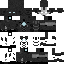
A female skeleton skin with dark skin, wearing brown helmet dressed in a black armor chest and black pants, featuring a closed mouth.